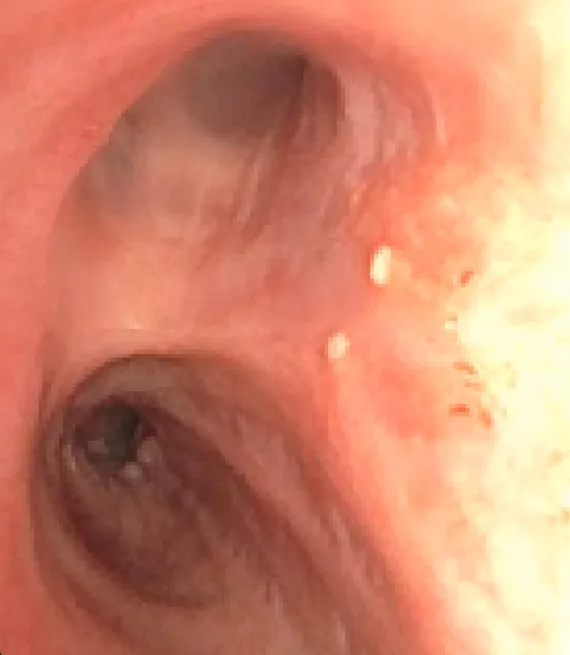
Right middle lobe takeoff noted after successful cryosurgical resection 6 months later.
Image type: endoscopy (airway_endoscopy)